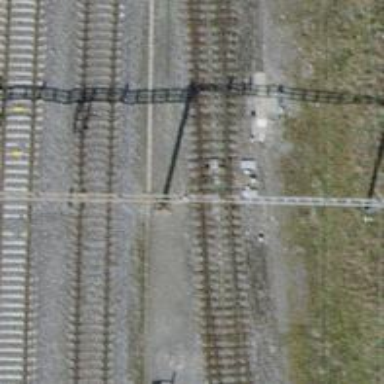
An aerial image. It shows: Railway switch.